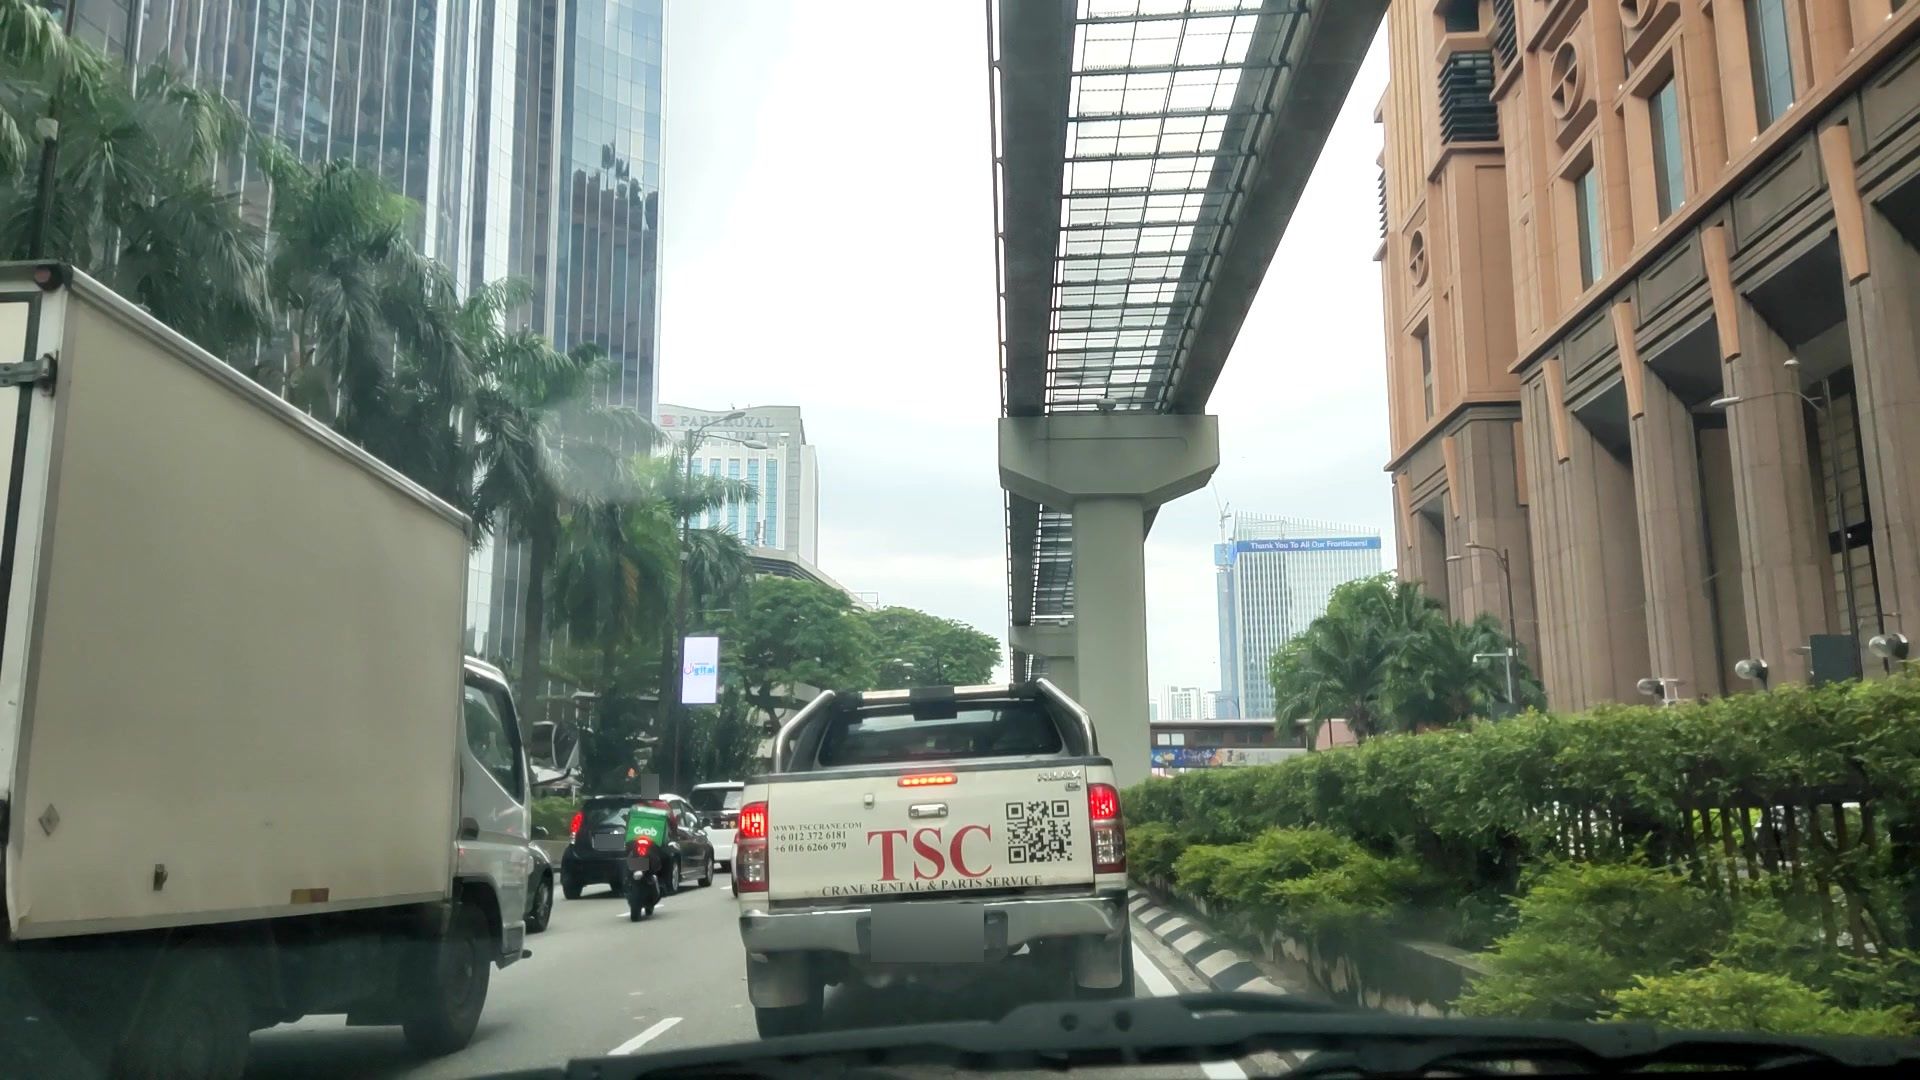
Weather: cloudy
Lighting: day
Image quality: good
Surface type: driving surface
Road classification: footway, service, steps
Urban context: urban centre
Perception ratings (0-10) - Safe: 3.68, Lively: 8.26, Beautiful: 6.33, Boring: 4.89, Depressing: 5.17, Wealthy: 7.01